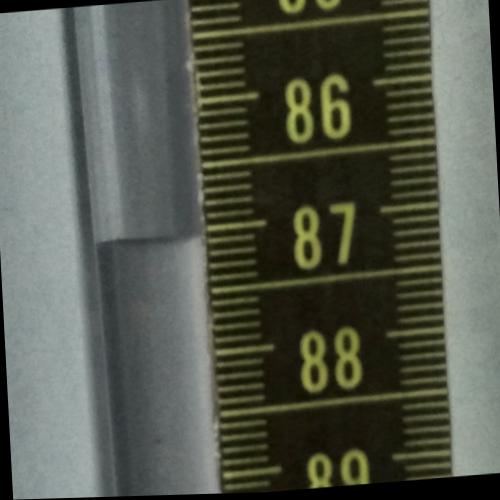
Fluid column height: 87.1 cm